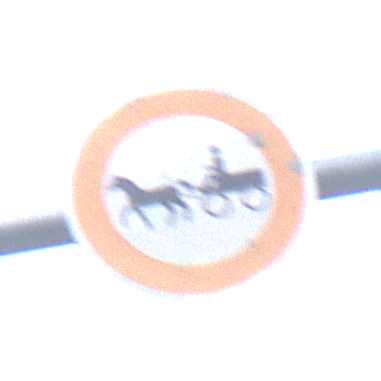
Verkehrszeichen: VerbotGespannfuhrwerke
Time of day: SunriseSunset
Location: Outdoor (Nature)
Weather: PartlyCloudy
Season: NotSpecified
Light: Natural